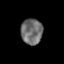
Tissue: lung
Cell type: Others
Senescence score: 0.183
Nuclear area (px): 543
Mean DAPI intensity: 110.099